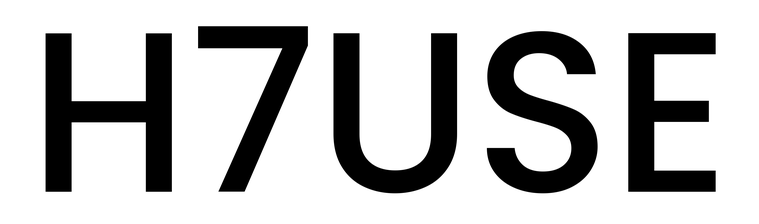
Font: Poppins-Medium